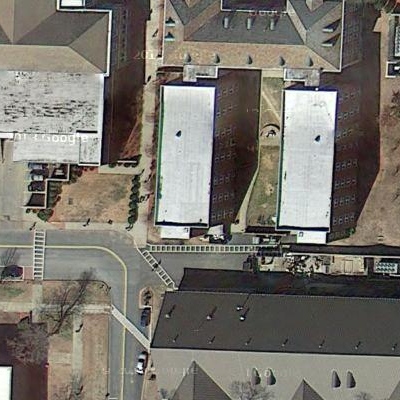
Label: cIndustry